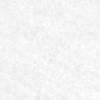
Label: no_change